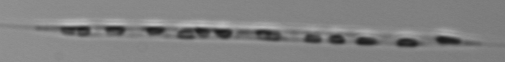
Label: Rhizosolenia